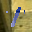
Label: 1